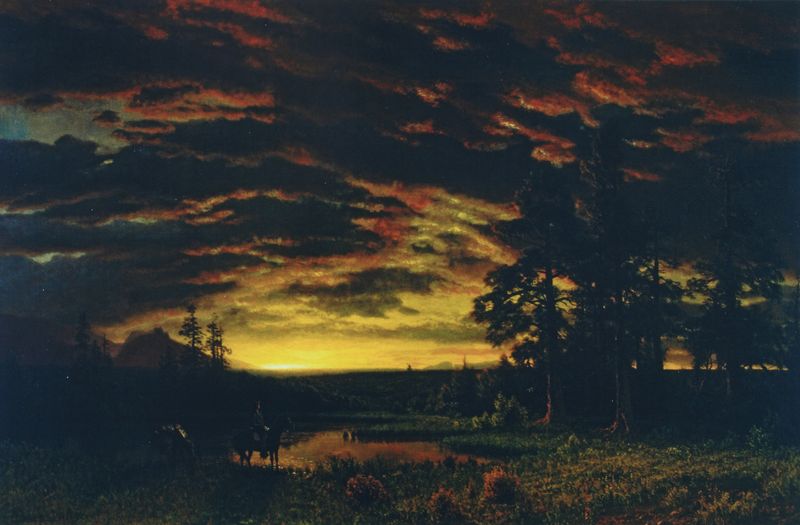
Titel: Abend in der Prärie
Künstler: Albert Bierstadt
Standort: Madrid
Institution: Museo Thyssen-Bornemisza
Schlagwörter: baum, berg, blau, dunkel, felsen, gemälde, himmel, laub, mann, meer, schatten, wasser, wolken, bäume, fluss, gelb, grün, kirchturm, landschaft, menschen, see, stadt, teich, ufer, abend, braun, grau, hell, licht, nacht, schwarz, ausblick, rasen, rot, weg, wiese, wolke, dämmerung, horizont, hügel, natur, sonnenaufgang, spiegelung, büsche, einsam, gewässer, sonne, dunkelheit, gold, personen, person, pflanzen, kontrast, wald, pferd, pferde, reiter, weiher, bewölkt, reiten, steigbügel, düster, berge, gebirge, sonnenuntergang, tag, grasen, idylle, rast, tannen, querformat, sturm, woken, stimmung, allein, abendrot, grass, abendstimmung, waldrand, strahlen, wälder, tanne, moor, drohend, atmosphäre, gegenlicht, morgengrauen, lücke, cowboy, pfert, sunset, silberstreif, wolken#, riders in the storm, pferd am see, sonnenuntrgang